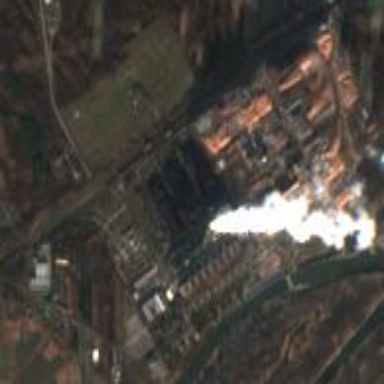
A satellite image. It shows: Industrial area with coal-powered plant.